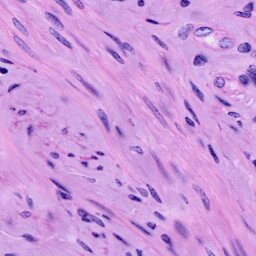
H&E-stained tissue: Cervix